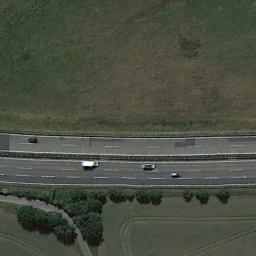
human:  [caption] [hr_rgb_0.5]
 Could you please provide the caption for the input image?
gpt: The freeway goes through the grass with some trees .

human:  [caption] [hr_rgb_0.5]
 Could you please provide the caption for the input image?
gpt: There was only one black car on the highway .

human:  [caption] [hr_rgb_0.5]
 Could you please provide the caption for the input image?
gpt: A freeway with a small bend goes through the lawn with some trees and some cars are driving on the freeway .

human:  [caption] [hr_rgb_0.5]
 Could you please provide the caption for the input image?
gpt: There are large green lawns around the freeway and there are several cars on the freeway .

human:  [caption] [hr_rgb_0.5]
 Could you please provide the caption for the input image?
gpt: There are green lawns beside the freeway with four cars .